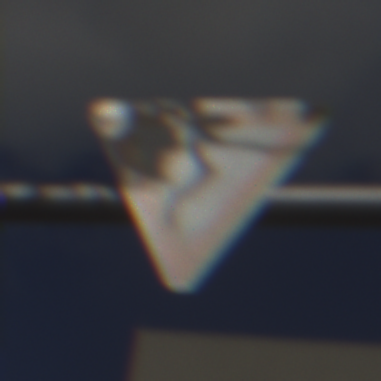
Verkehrszeichen: VorfahrtGewaehren
Umgebung: Outdoor, Urban
Tageszeit: MorningAfternoon
Wetter: PartlyCloudy
Licht: Natural
Jahreszeit: NotSpecified
Kontrast: HighContrast